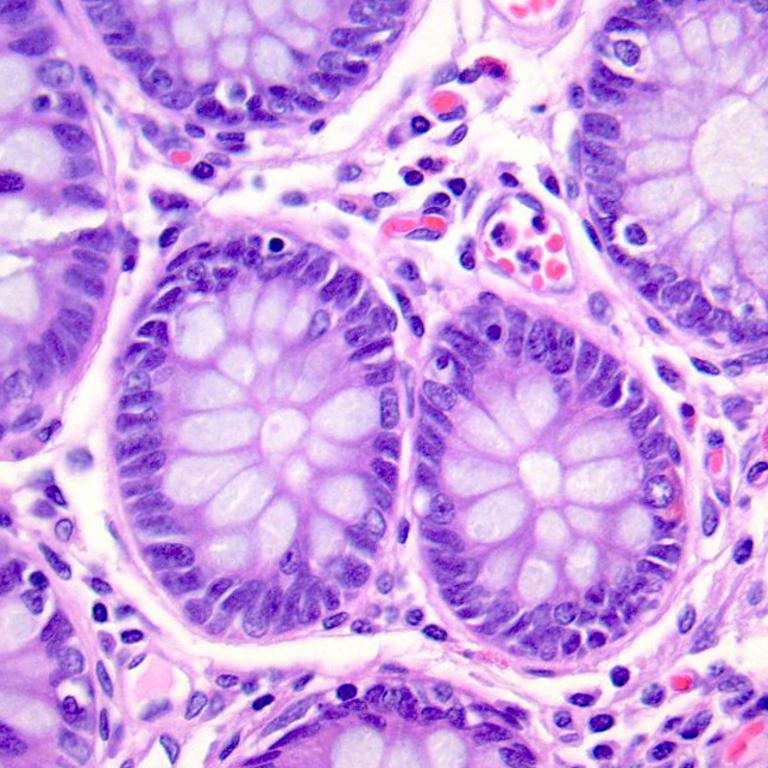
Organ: colon
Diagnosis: benign